Question: Whenever I click on any tab in Jquery UI Tab Widget there is always a outline (border). Is there any possibility of removing it or its just a browser specific issue.
I don't have any code handy as I'm not sure how to proceed.
. Notice the Blue border around the first tab.

Appreciate any help.
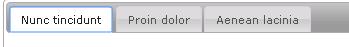
Answer: <URL>
Only Need to add this in css
'''
.ui-tabs .ui-tabs-anchor {outline:none}
'''